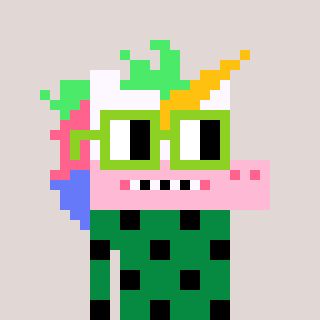
a pixel art character with square light green glasses, a unicorn-shaped head and a green-colored body on a warm background